Aerial crown-view tile of a tropical tree (Barro Colorado Island, Panama), acquired 20250317:
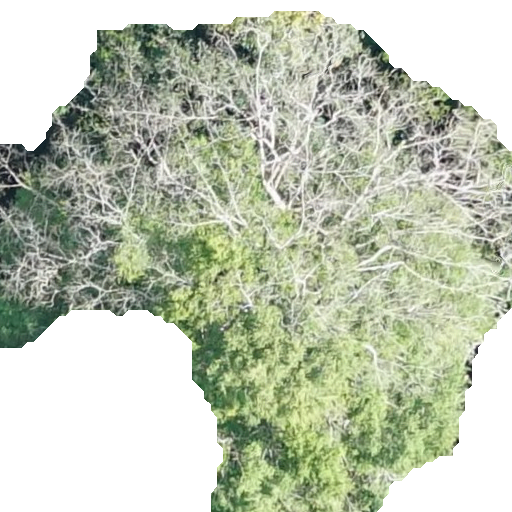
Species: Hura crepitans
GBIF accepted scientific name: Hura crepitans
Crown area: 298.132 m²